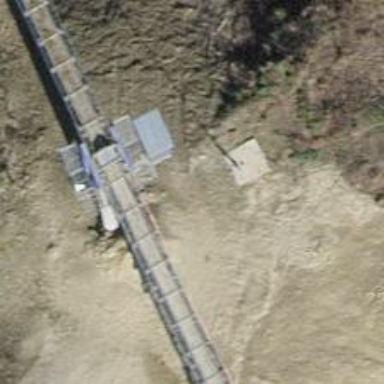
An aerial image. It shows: Pylon for aerialway.